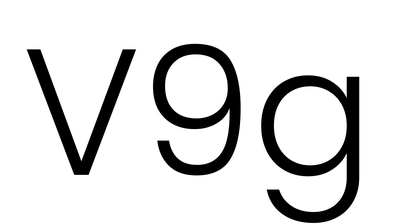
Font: Poppins-Light